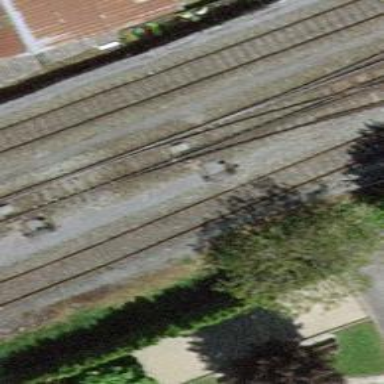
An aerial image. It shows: Railway switch.